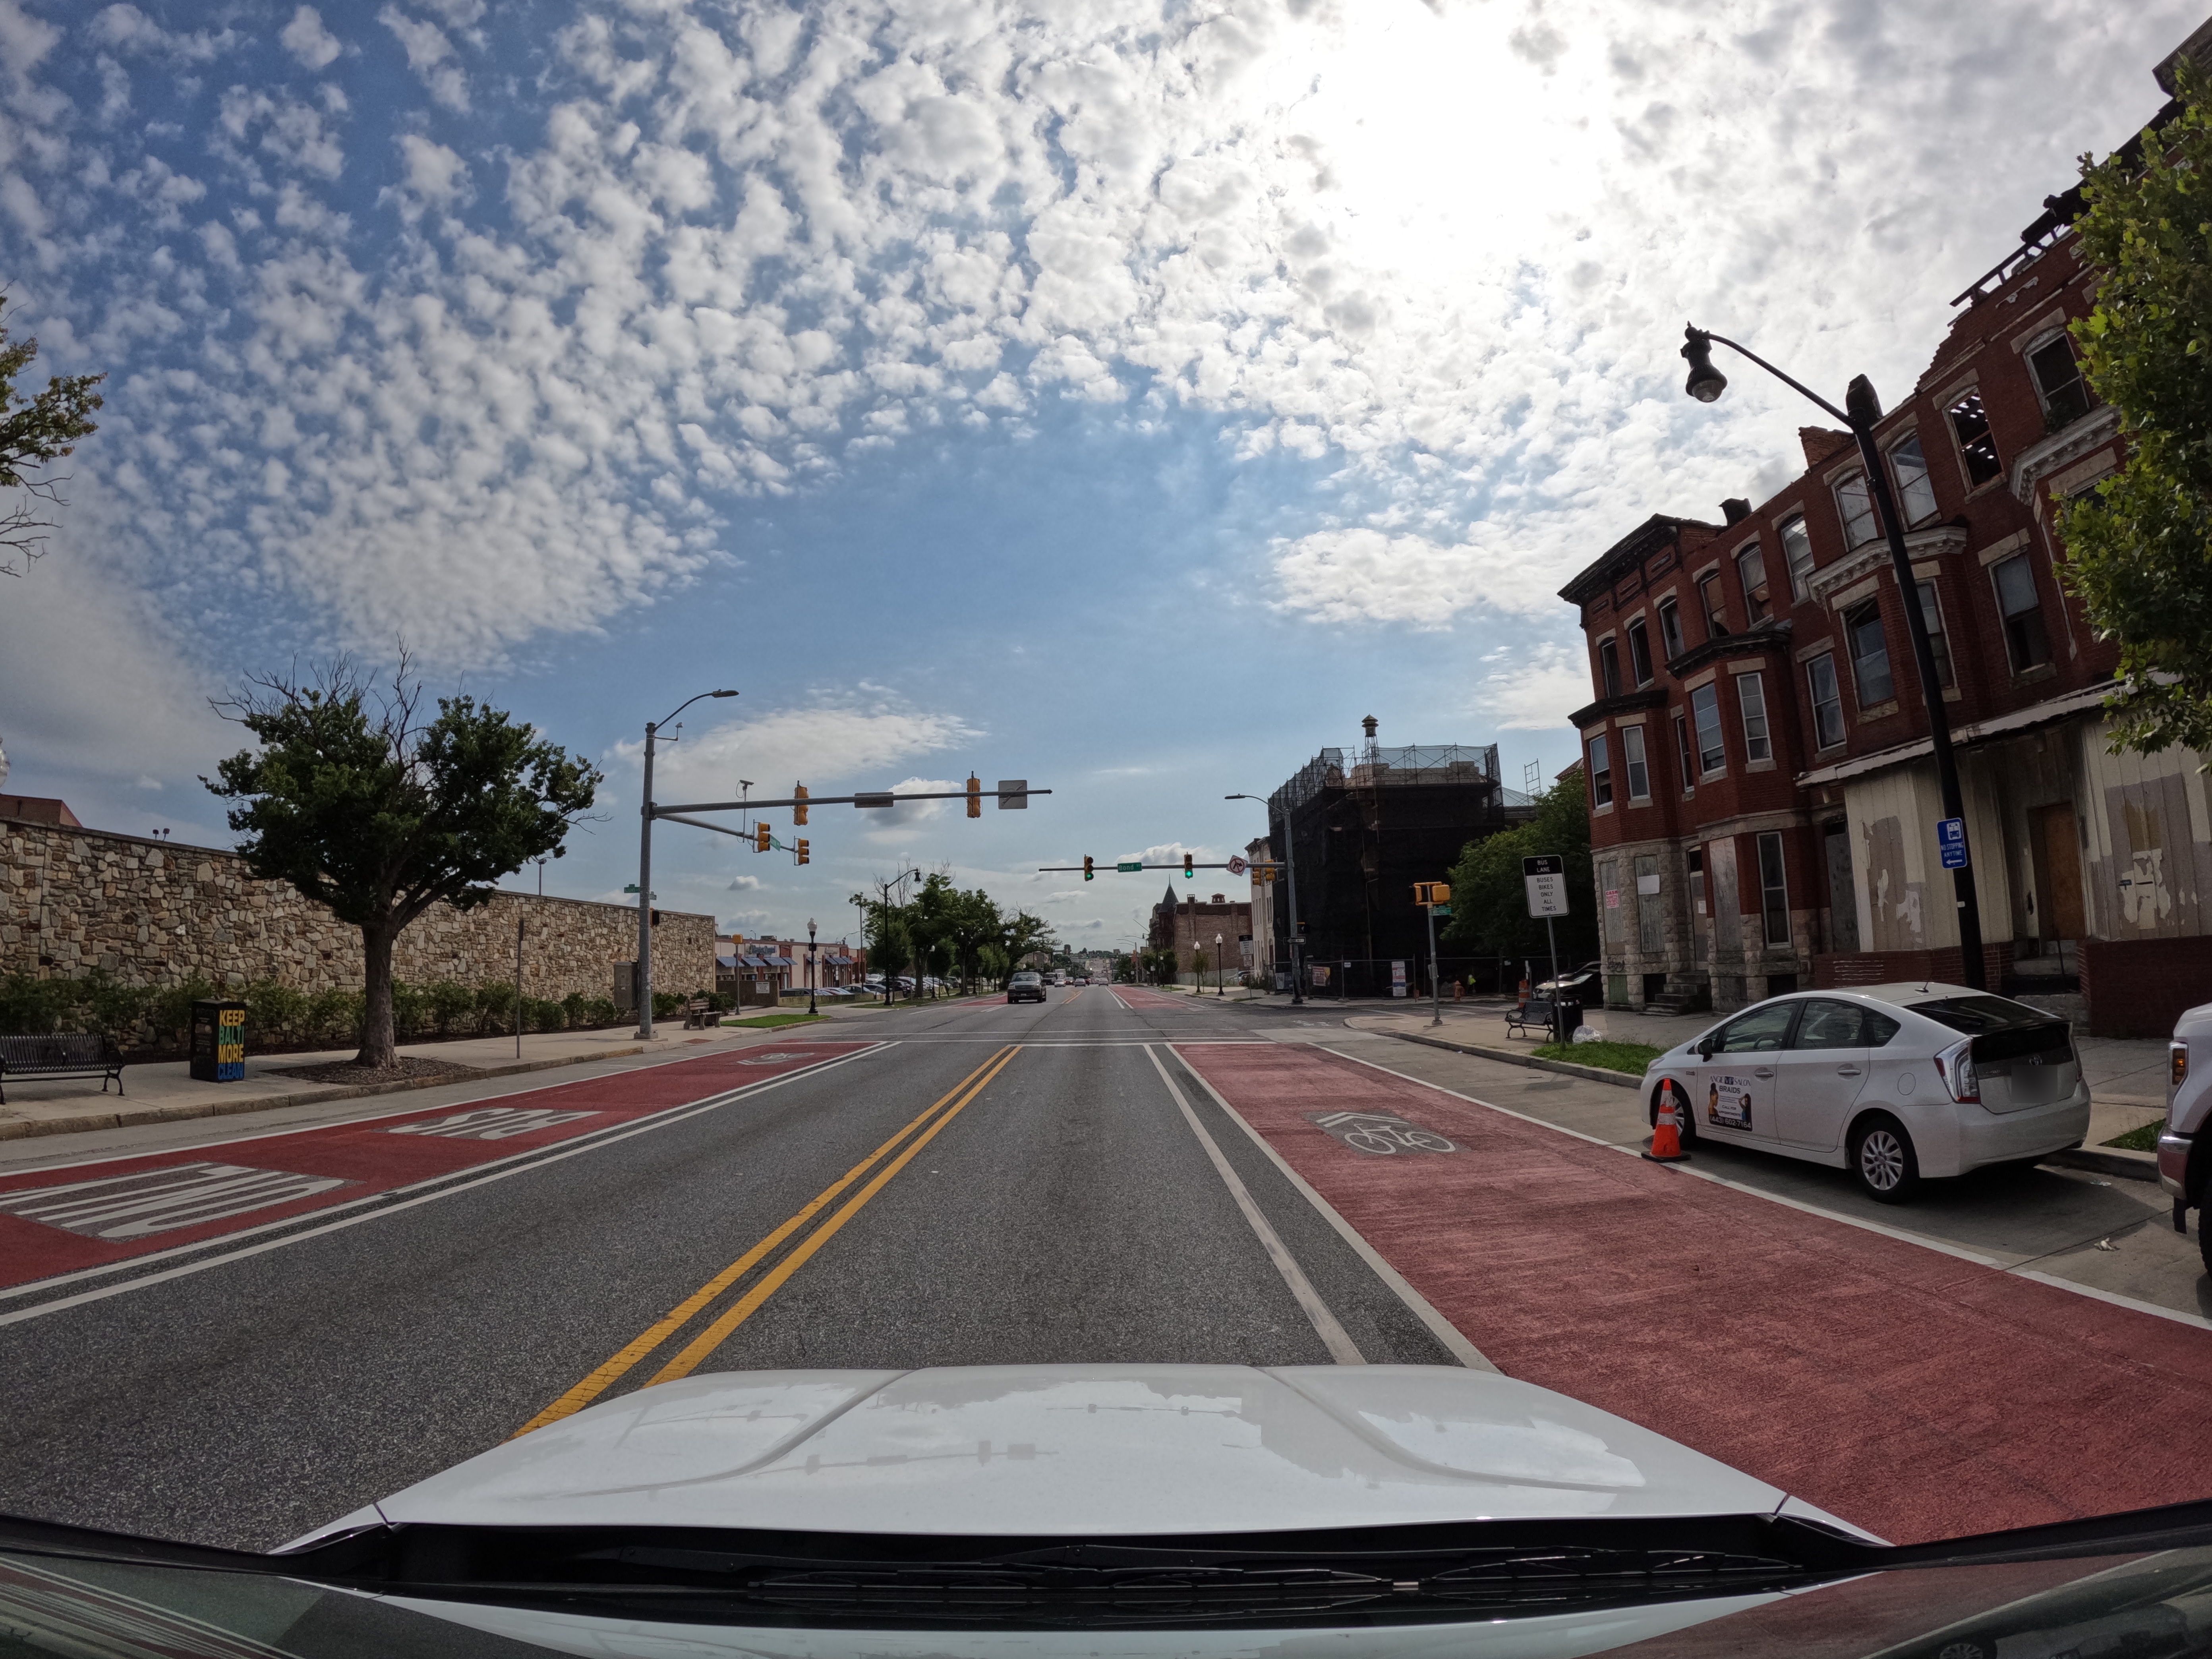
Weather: cloudy
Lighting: day
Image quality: good
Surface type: driving surface
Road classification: primary
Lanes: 4
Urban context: urban centre
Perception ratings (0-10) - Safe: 8.37, Lively: 8.98, Beautiful: 3, Boring: 0.7, Depressing: 4.78, Wealthy: 3.74